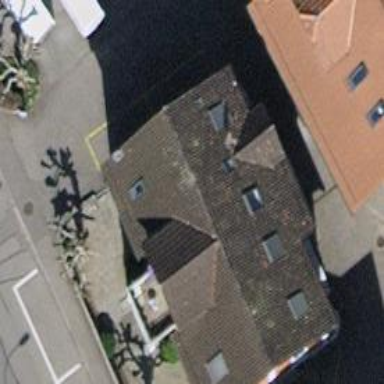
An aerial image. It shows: Building.